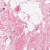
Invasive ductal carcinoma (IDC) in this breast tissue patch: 0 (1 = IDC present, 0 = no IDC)